Question:
I want to create a shape like this and every block should be a div so that I can show info on that. I tried but I only make out the lower cone by using the below code:
'''
#cone {
width: 0;
height: 0;
border-left: 70px solid transparent;
border-right: 70px solid transparent;
border-top: 100px solid red;
-moz-border-radius: 50%;
-webkit-border-radius: 50%;
border-radius: 50%;
}
'''
How will I achieve the upper curved boxes any lead or tutorial will be great help.
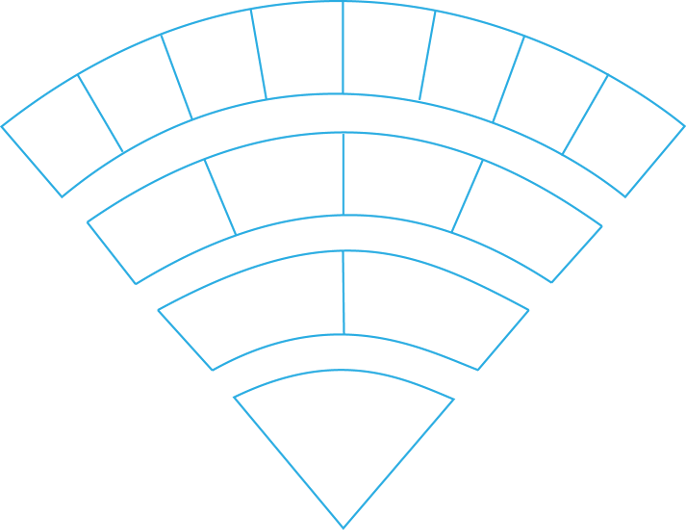
Answer: You could use the image provided as a background image and then position the div's over each square. Something like this:
'''
<div id="wrapper">
<div id="row1el1" class="row1">This is some text</div>
<div id="row2el1" class="row2">This is some text</div>
<div id="row2el2" class="row2">This is some text</div>
<div id="row3el1" class="row3">This is some text</div>
<div id="row3el2" class="row3">This is some text</div>
<div id="row3el3" class="row3">This is some text</div>
<div id="row3el4" class="row3">This is some text</div>
<div id="row4el1" class="row4">This is some text</div>
<div id="row4el2" class="row4">This is some text</div>
<div id="row4el3" class="row4">This is some text</div>
<div id="row4el4" class="row4">This is some text</div>
<div id="row4el5" class="row4">This is some text</div>
<div id="row4el6" class="row4">This is some text</div>
<div id="row4el7" class="row4">This is some text</div>
<div id="row4el8" class="row4">This is some text</div>
</div>
<style>
#wrapper {
position: relative;
height: 500px;
width: 500px;
background-image: url(shapes.png);
background-size: 100% 100%;
}
#wrapper div {
height: 15%;
position: absolute;
text-align: center;
}
.row1 {
width: 20%;
}
.row2 {
width: 20%;
}
.row3 {
width: 15%;
}
.row4 {
width: 12%;
}
#row1el1 {
left: 40%;
top: 75%;
}
#row2el1 {
transform: rotate(-20deg);
left: 30%;
top: 53%;
}
#row2el2 {
transform: rotate(20deg);
left: 50%;
top: 53%;
}
#row3el1 {
transform: rotate(-30deg);
left: 18%;
top: 37%;
}
#row3el2 {
transform: rotate(-15deg);
left: 34%;
top: 30%;
}
#row3el3 {
transform: rotate(15deg);
left: 51%;
top: 30%;
}
#row3el4 {
transform: rotate(30deg);
left: 67%;
top: 37%;
}
#row4el1 {
transform: rotate(-35deg);
left: 3%;
top: 20%;
}
#row4el2 {
transform: rotate(-27deg);
left: 14%;
top: 12%;
}
#row4el3 {
transform: rotate(-18deg);
left: 25%;
top: 7%;
}
#row4el4 {
transform: rotate(-7deg);
left: 38%;
top: 3%;
}
#row4el5 {
transform: rotate(7deg);
left: 50%;
top: 3%;
}
#row4el6 {
transform: rotate(18deg);
left: 62%;
top: 7%;
}
#row4el7 {
transform: rotate(27deg);
left: 73%;
top: 12%;
}
#row4el8 {
transform: rotate(35deg);
left: 83%;
top: 20%;
}
</style>
'''